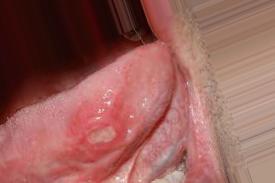
Condition: Mouth Ulcer